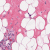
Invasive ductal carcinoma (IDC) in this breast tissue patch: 0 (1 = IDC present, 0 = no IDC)